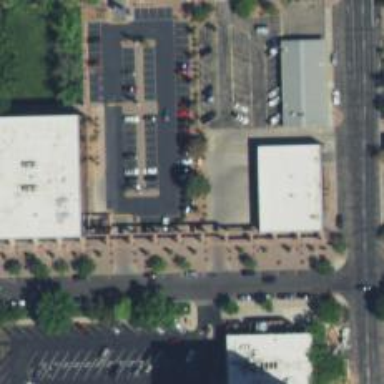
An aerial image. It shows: Parking space.